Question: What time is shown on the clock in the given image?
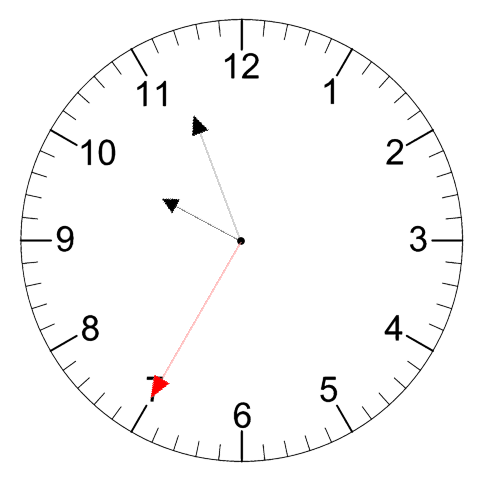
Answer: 09:56:35